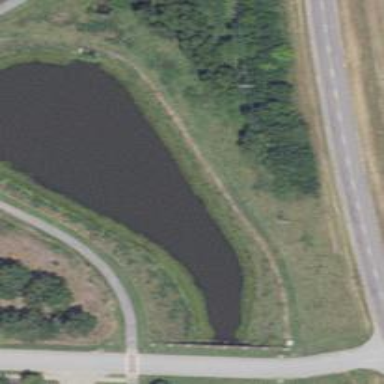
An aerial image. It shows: Pond surrounded by natural water.